Question: I need to use CSS' 'background-image' to display an image in a 'div', but there is also a requirement of having to position the 'background-image' just a little bit (maybe 1 or 2%) to the left (equiv. of 'margin-left: -2%;').
I'm unsure of how to do this. I did have a look at 'background-position', but it does not seem to be what I'm after.
How can I position a 'div''s 'background-image' in CSS?
An example is shown below. The gray block is the 'div', and the blue circle is the 'background-image'. Normally, this circle would just be at the top-left of the div. But I need to be able to adjust its position, even though it's a 'background-image' and not your typical '<img />' element.

How can I do this?
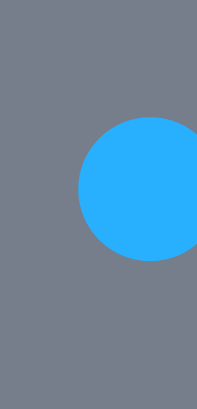
Answer: So as suggested by OP I'm making my comment into an answer.
Here is a <URL> for your problem
using 'background-position'